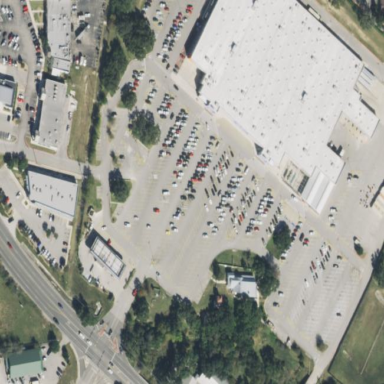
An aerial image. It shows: Retail area.